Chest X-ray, AP view. Patient: 52 years old, sex F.
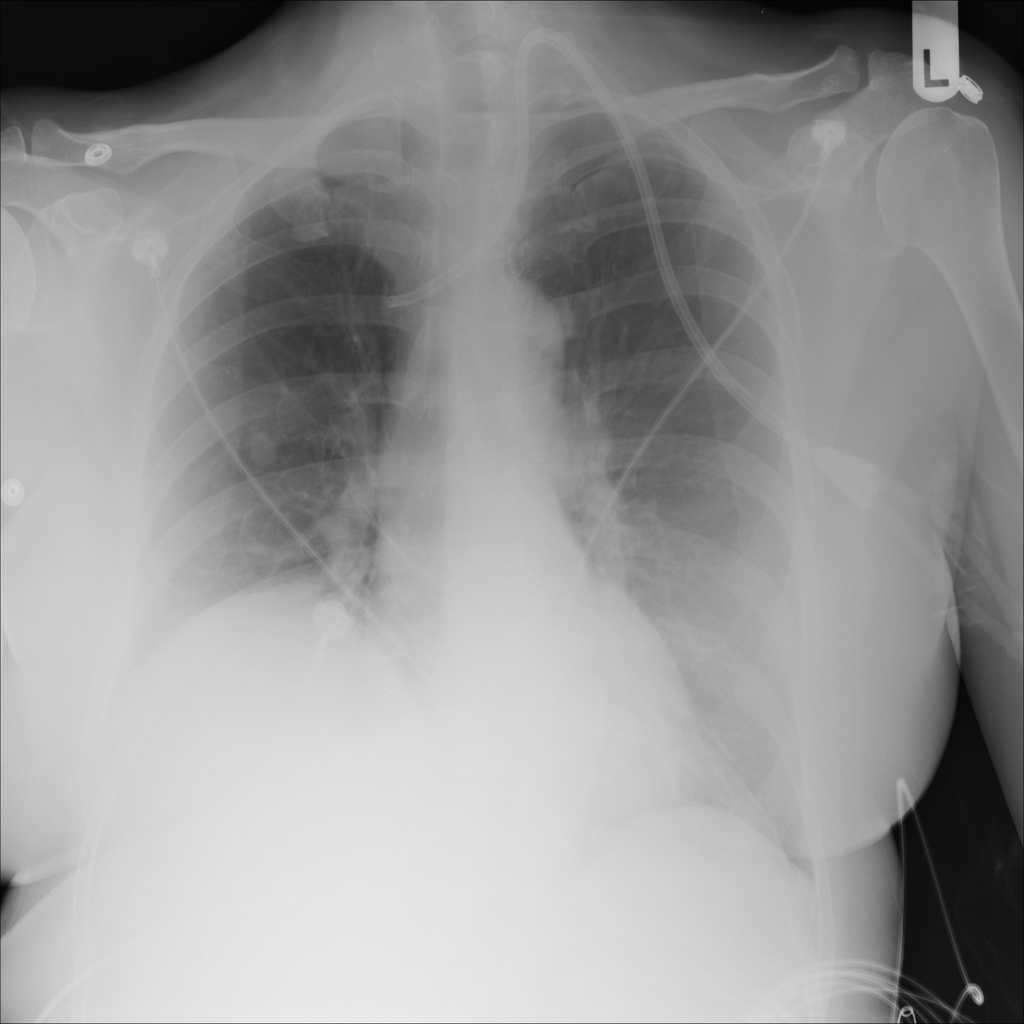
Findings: Mass